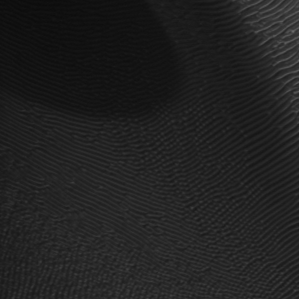
Label: frost